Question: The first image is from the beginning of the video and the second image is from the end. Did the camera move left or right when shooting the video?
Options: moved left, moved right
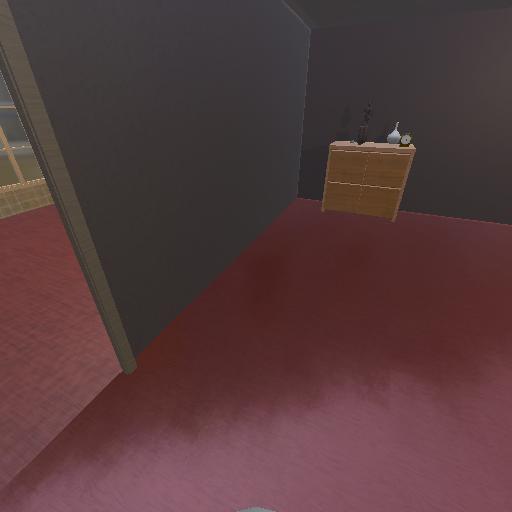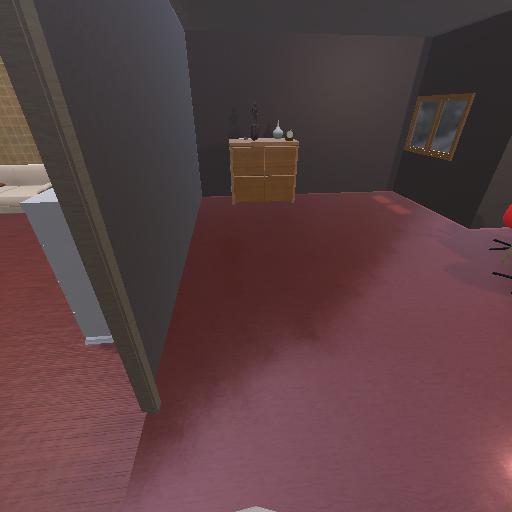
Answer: moved left